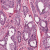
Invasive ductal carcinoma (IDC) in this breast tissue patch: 1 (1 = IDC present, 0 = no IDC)